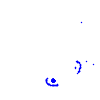
Particle: pion